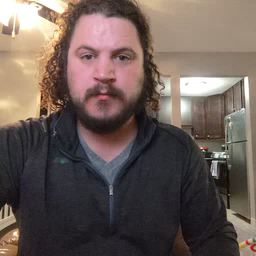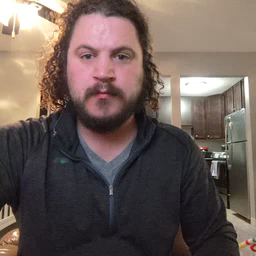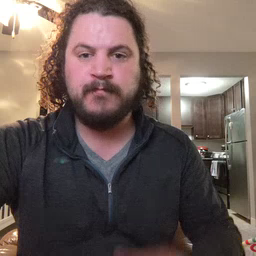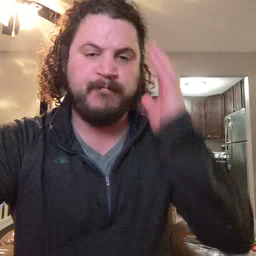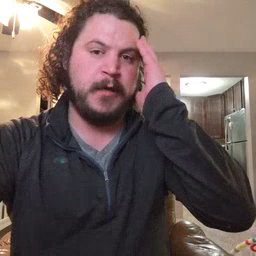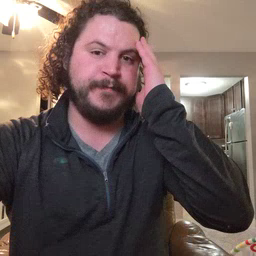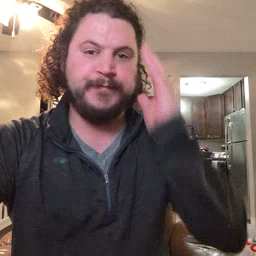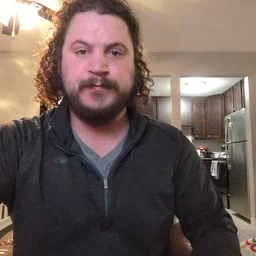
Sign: bed